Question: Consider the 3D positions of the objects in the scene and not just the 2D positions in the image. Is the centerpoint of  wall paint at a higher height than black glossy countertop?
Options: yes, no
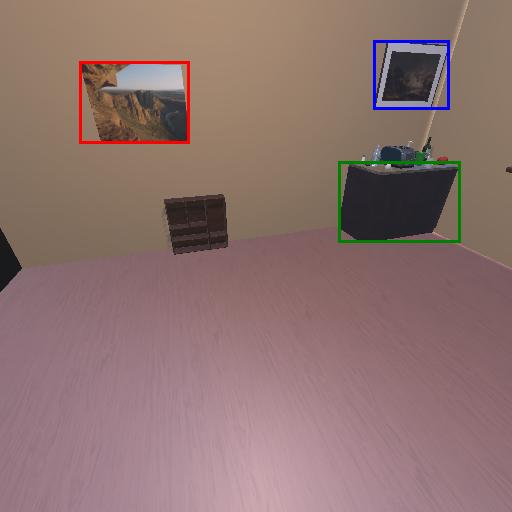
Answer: yes